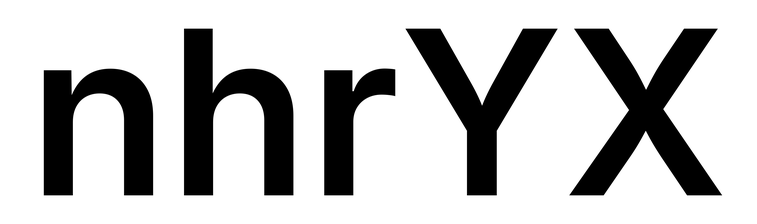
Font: Inter_SemiBold